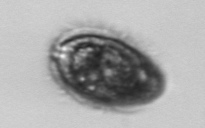
Label: Pleuronema